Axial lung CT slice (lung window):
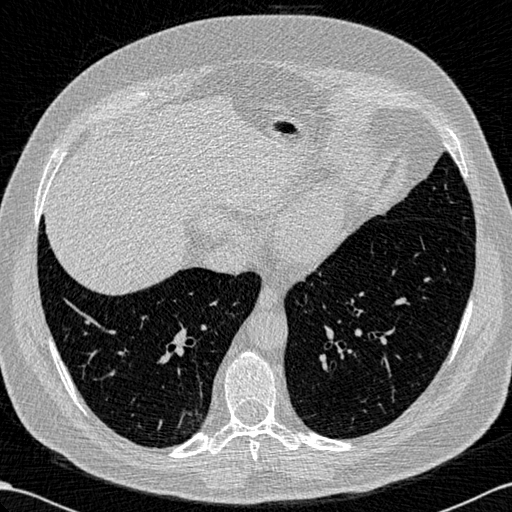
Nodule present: no